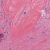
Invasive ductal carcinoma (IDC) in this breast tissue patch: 1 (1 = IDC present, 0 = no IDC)